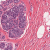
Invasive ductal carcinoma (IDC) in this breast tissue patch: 0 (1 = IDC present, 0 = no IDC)